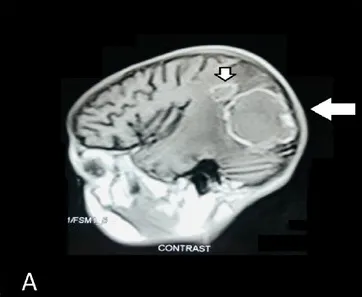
Magnetic resonance imaging of the brain in. Sagittal.
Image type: radiology (mri)